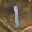
Label: 1